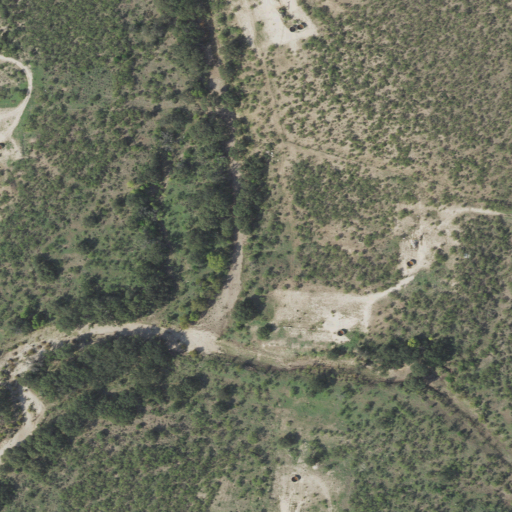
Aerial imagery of valley in Texas named Halbert Draw containing shrub, low intensity development, and medium intensity development